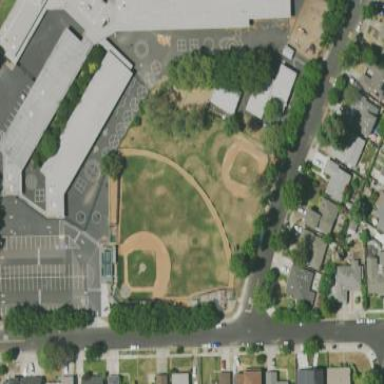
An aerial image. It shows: Baseball pitch for leisure land.